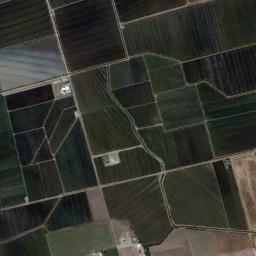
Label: rectangular_farmland